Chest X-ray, PA view. Patient: 61 years old, sex F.
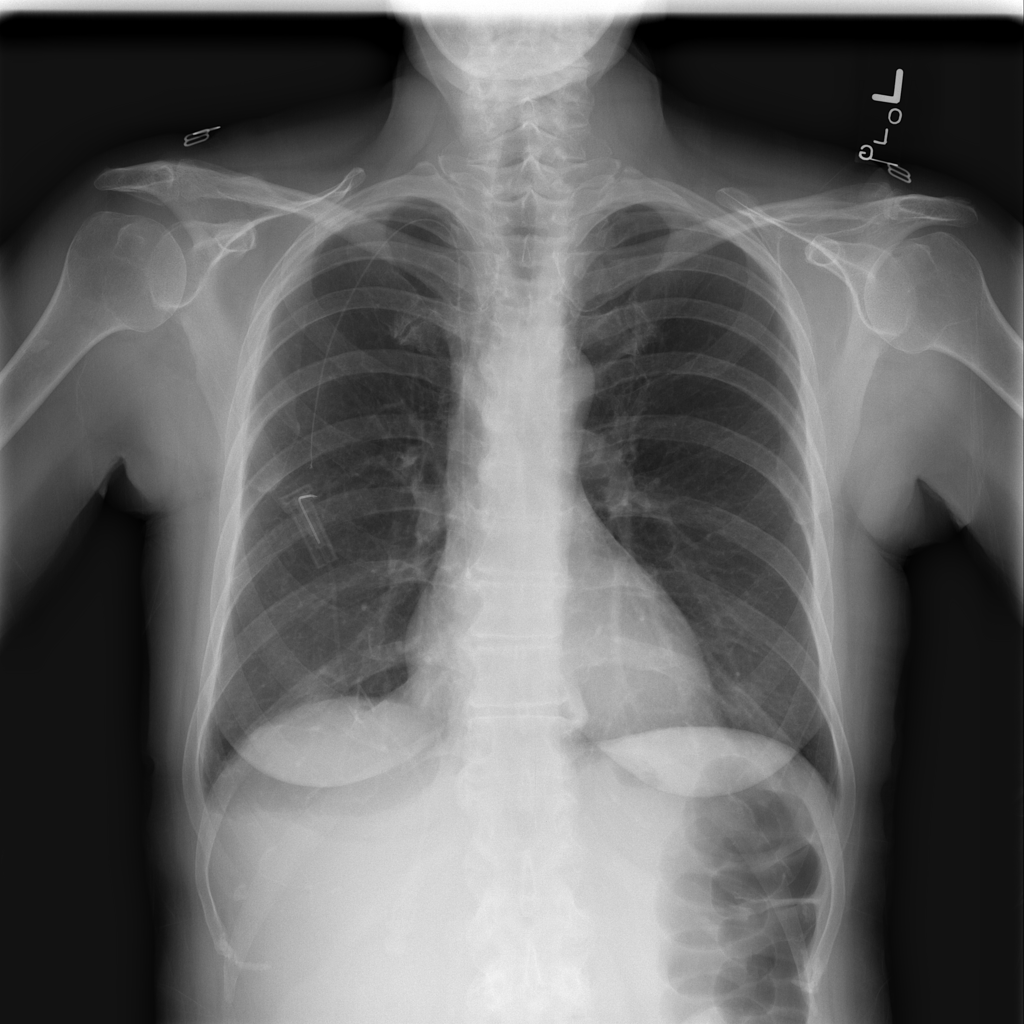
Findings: No Finding